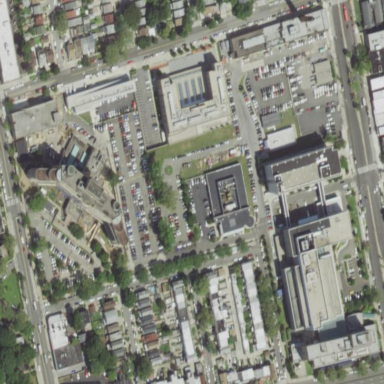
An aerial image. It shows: Hospital providing healthcare services.